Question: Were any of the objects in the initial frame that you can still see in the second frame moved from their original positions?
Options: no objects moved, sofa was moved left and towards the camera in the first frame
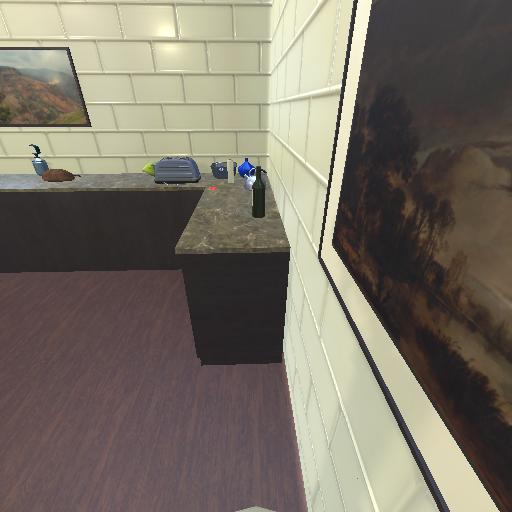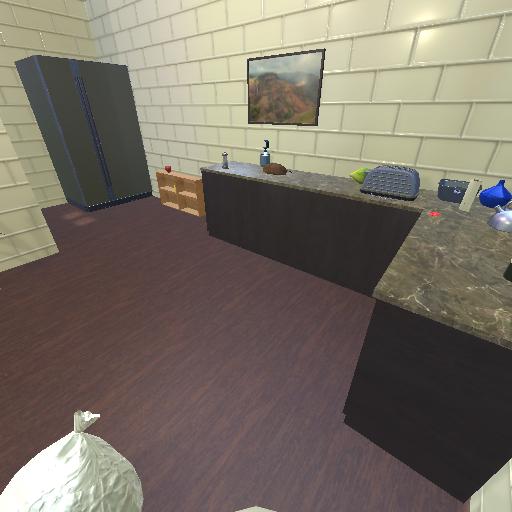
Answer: no objects moved